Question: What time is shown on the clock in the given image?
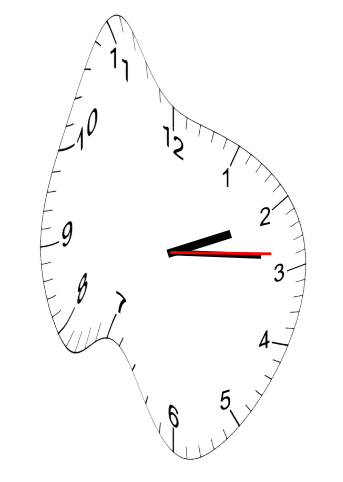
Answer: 02:14:14